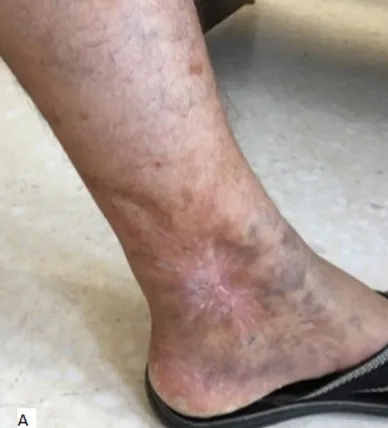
Complete healing of the skin ulcer of the ankle region.
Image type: medical_photograph (skin_photograph)